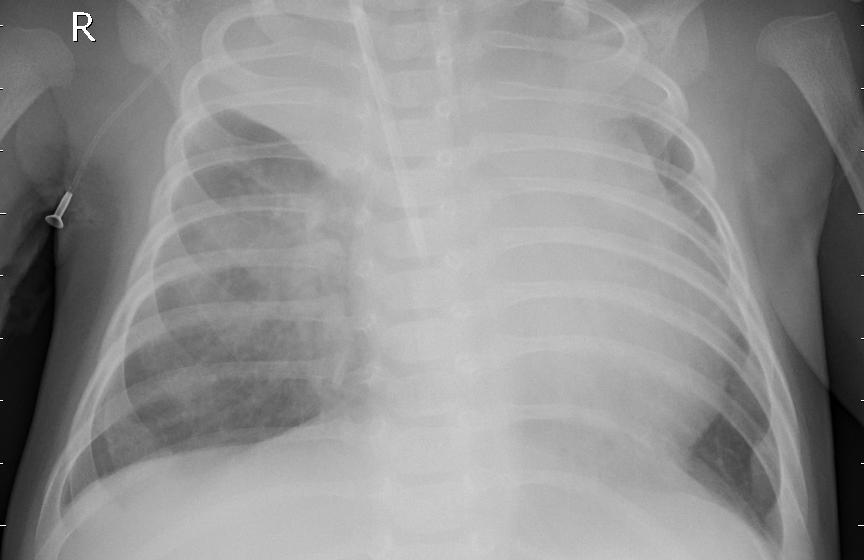
Diagnosis: PNEUMONIA